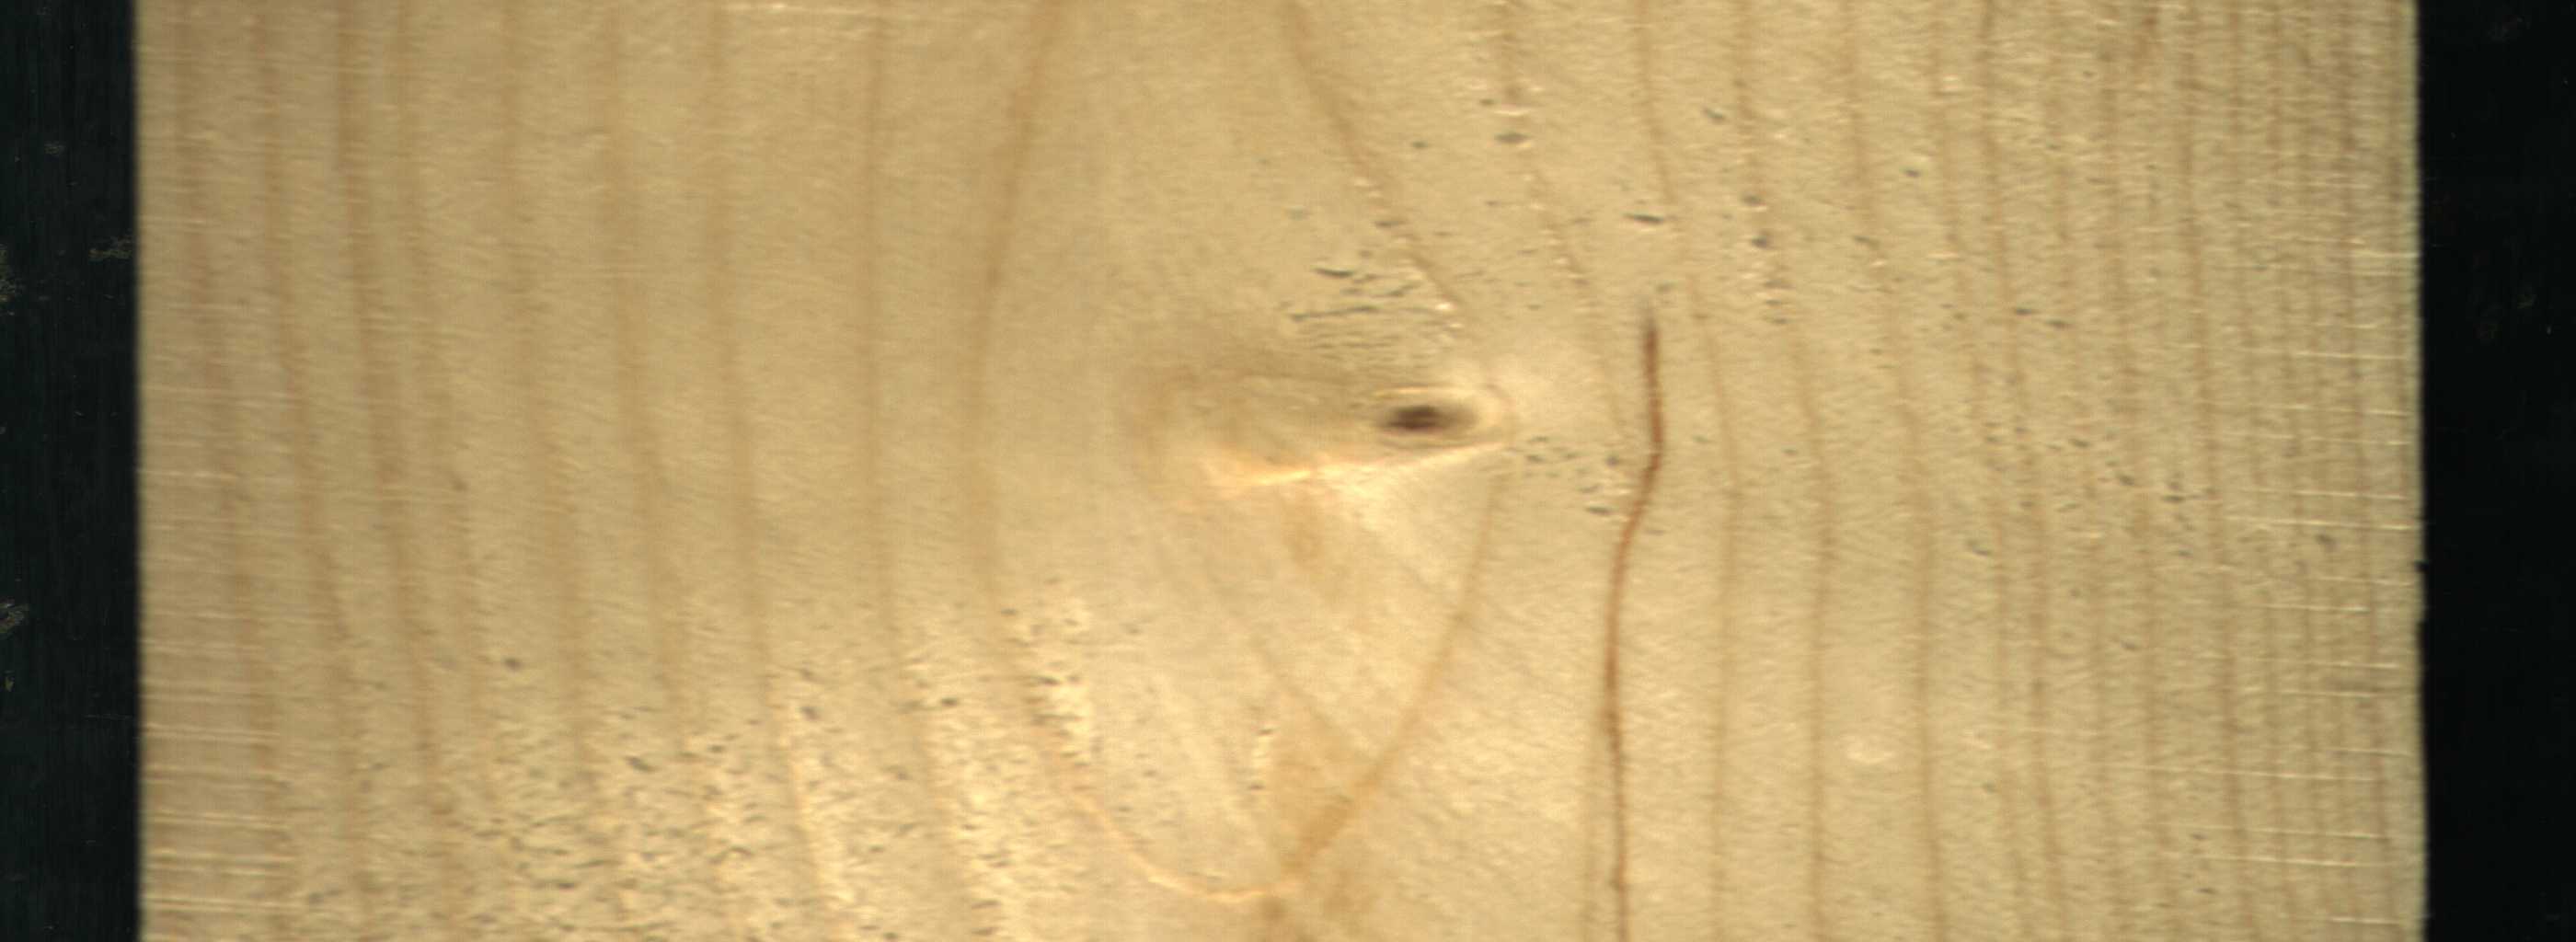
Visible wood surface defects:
resin
Live_Knot